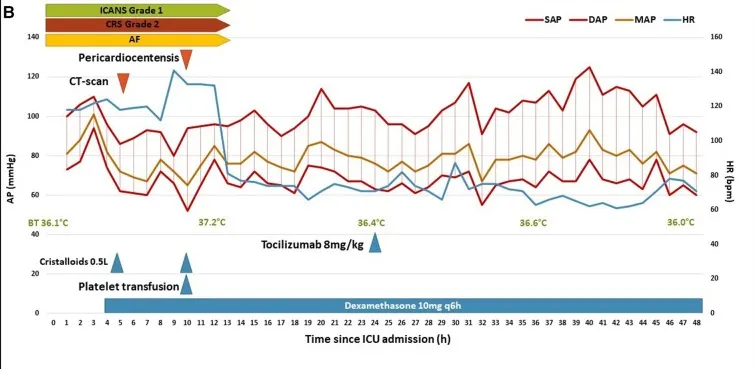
ICU admission AF, atrial fibrillation; AP, arterial pressure; BT, body temperature; CRS, cytokine release syndrome; DAP, diastolic AP; HR, heart rate; ICANS, immune effector cell-associated neurotoxicity syndrome; ICU, intensive care unit; MAP, mean AP; SAP, systolic AP.
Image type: pathology (immunostaining)